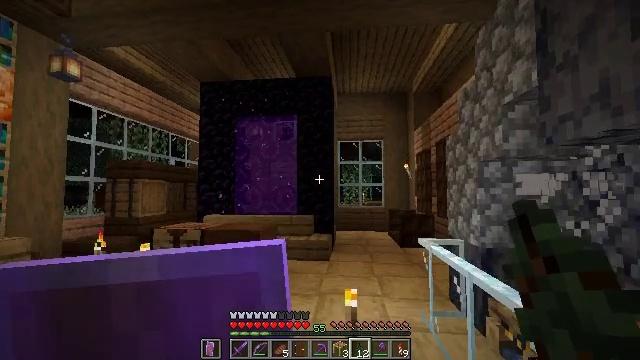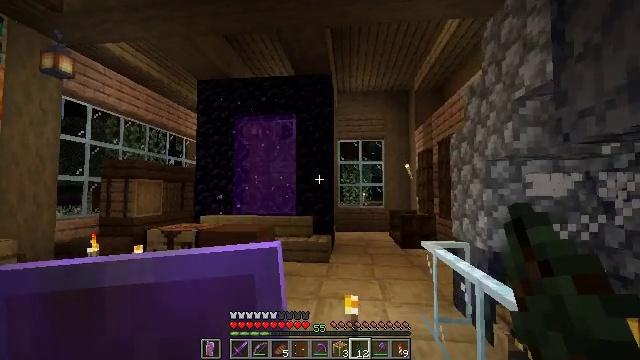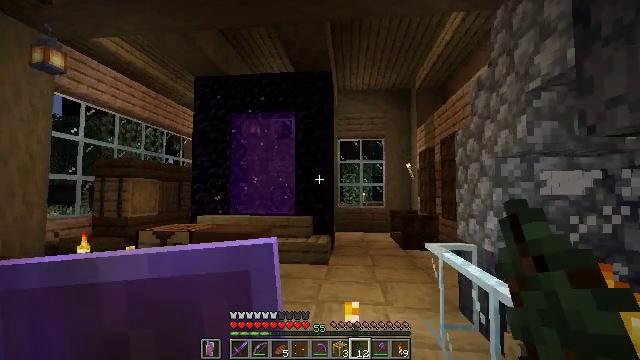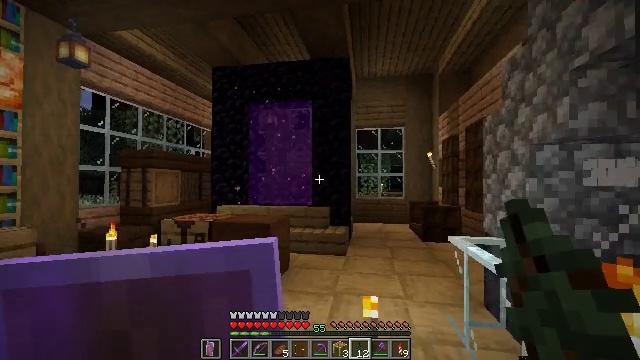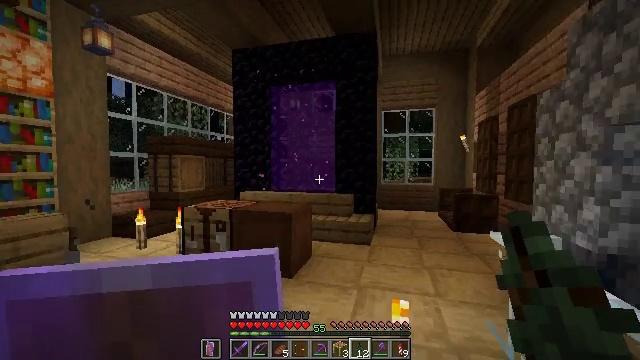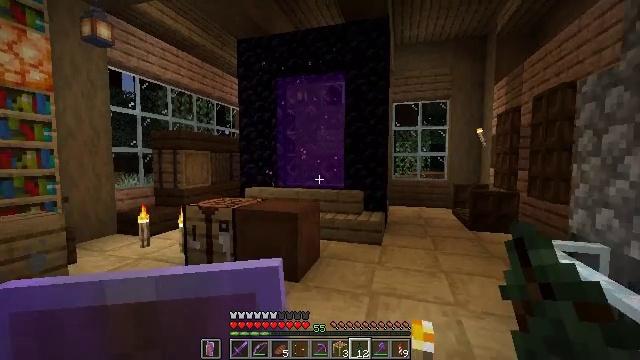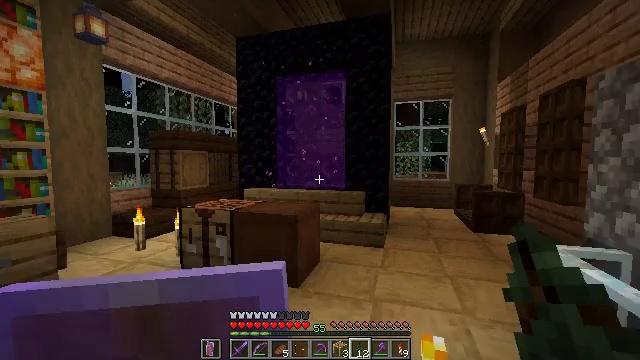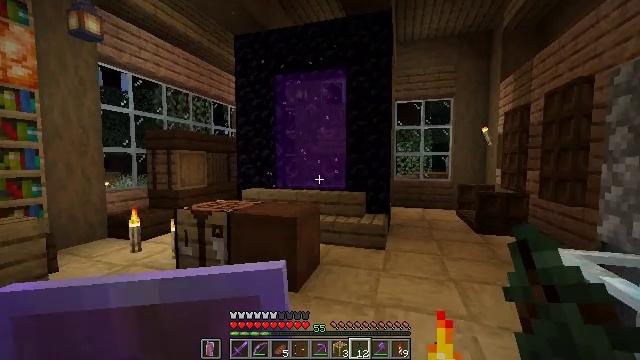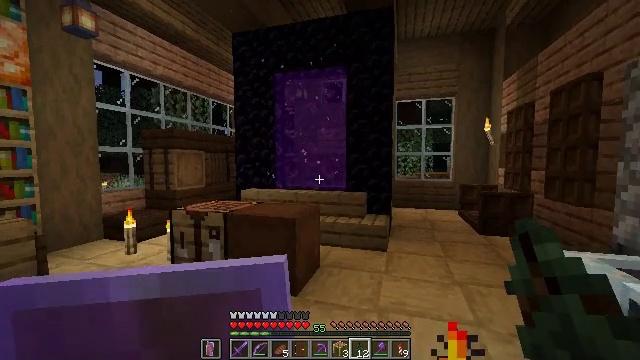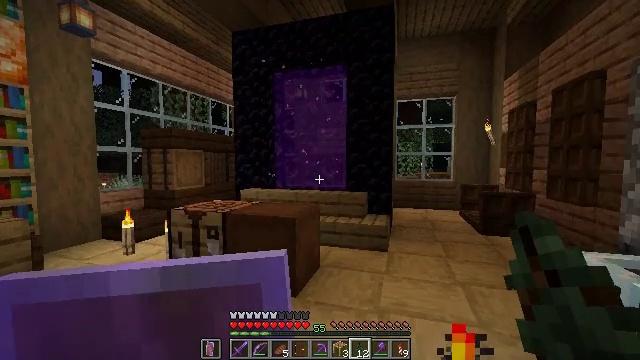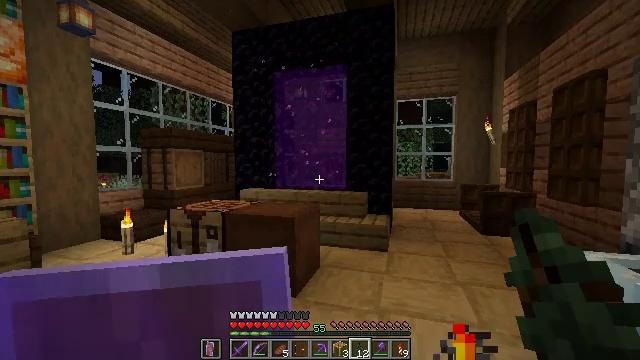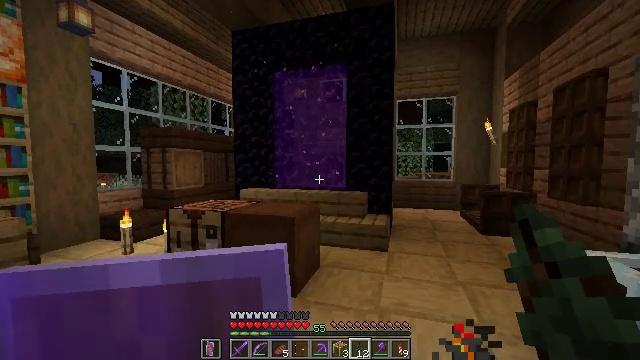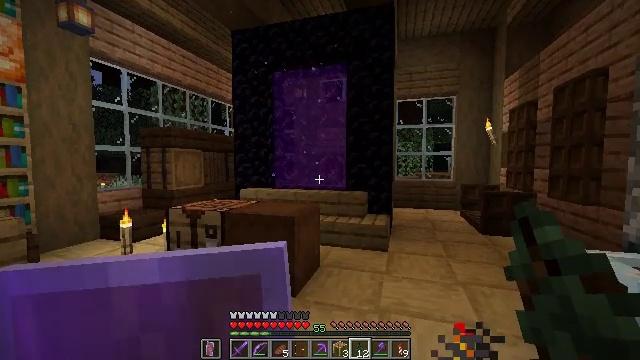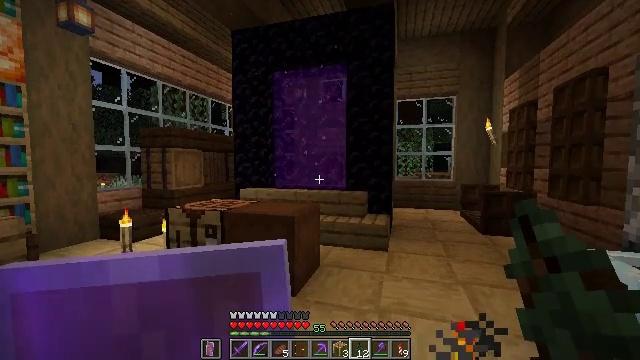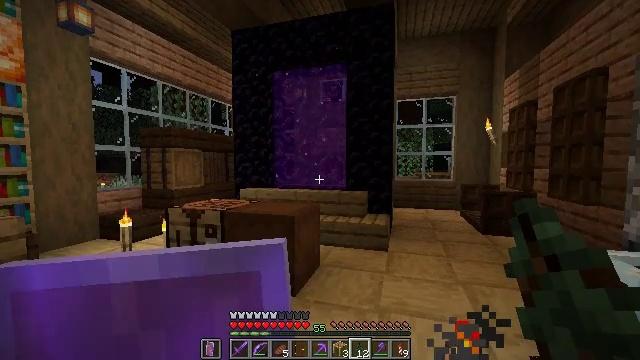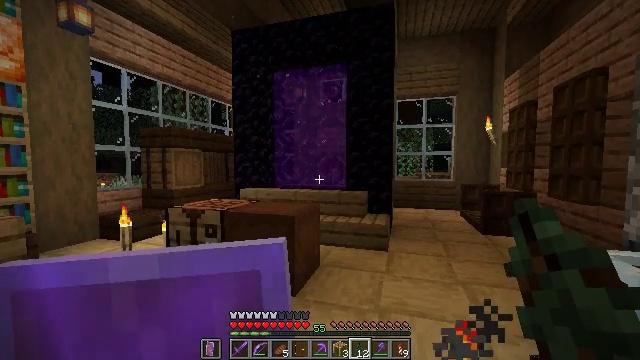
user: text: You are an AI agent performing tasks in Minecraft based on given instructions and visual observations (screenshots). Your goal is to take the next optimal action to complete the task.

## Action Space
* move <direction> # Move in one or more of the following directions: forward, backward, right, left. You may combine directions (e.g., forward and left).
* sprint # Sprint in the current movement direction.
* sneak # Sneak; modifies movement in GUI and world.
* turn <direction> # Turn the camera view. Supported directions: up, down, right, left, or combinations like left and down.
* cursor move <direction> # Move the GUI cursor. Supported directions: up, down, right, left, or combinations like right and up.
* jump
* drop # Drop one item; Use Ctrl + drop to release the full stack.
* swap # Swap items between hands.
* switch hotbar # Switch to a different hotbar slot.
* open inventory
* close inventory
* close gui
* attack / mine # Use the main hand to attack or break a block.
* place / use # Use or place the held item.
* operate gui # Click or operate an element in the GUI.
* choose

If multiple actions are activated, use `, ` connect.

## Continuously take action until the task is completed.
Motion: motion action
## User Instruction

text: Mine the brown shulker box.
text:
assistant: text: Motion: move forward
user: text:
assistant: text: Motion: move forward
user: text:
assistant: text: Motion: move forward, turn left and down
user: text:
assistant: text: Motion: move forward, turn left and down
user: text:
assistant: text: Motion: move forward, turn left and down
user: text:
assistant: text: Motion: move forward
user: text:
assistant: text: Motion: no_op
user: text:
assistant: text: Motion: no_op
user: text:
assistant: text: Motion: no_op
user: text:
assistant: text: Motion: no_op
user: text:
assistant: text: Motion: no_op
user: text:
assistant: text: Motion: no_op
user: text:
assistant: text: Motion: no_op
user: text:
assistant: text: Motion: no_op
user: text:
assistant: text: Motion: no_op
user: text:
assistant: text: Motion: no_op
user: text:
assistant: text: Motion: no_op
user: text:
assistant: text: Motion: no_op
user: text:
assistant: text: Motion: no_op
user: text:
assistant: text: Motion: no_op
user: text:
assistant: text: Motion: no_op
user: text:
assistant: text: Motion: no_op
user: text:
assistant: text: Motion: no_op
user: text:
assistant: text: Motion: no_op
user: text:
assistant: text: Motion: no_op
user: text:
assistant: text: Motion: turn up
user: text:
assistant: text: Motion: turn right and up
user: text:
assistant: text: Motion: turn up
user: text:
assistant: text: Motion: no_op
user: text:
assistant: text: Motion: no_op